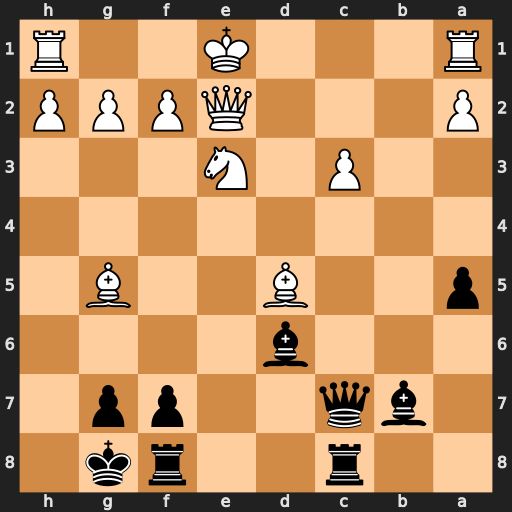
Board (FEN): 2r2rk1/1bq2pp1/3b4/p2B2B1/8/2P1N3/P3QPPP/R3K2R
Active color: b
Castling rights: KQ
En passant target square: -
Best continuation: Qxc3+ Qd2 Qxa1+